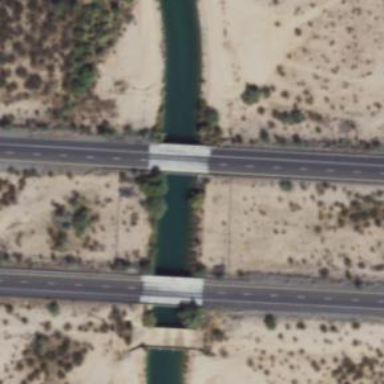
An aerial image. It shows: Aqueduct bridge over motorway.